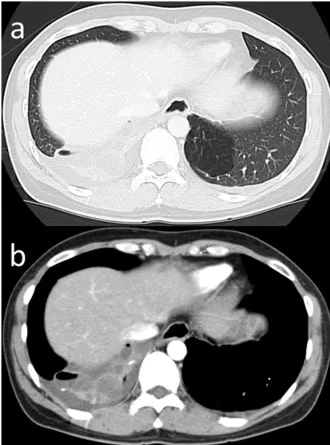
Chest computed tomography (CT) shows bilateral intralobar pulmonary sequestration. . CA, Celiac artery; LGA, Left gastric artery; CHA, Common hepatic artery; SPA, Splenic artery; (a) Multiple cystic lesions in the right lower lobe were detected in the posterobasal segment of the right lung.
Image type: radiology (ct)